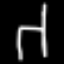
Label: chair